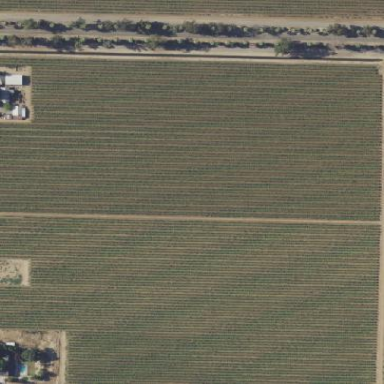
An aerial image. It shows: Vineyard with grape crops.